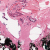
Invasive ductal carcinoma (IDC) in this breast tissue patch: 0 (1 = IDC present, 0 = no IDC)